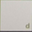
Piece: xx